Question: I used to be able to run X-debug (I think on PHPStorm 5) - now several months later I'm trying to debug again and have run into an issue where I need to set my Interpreter in order to start debugging.

I develop on a remote host (via Samba) so there is no PHP executable to map a path to. Should I be seeing something in the dropdown list, as per <URL>?
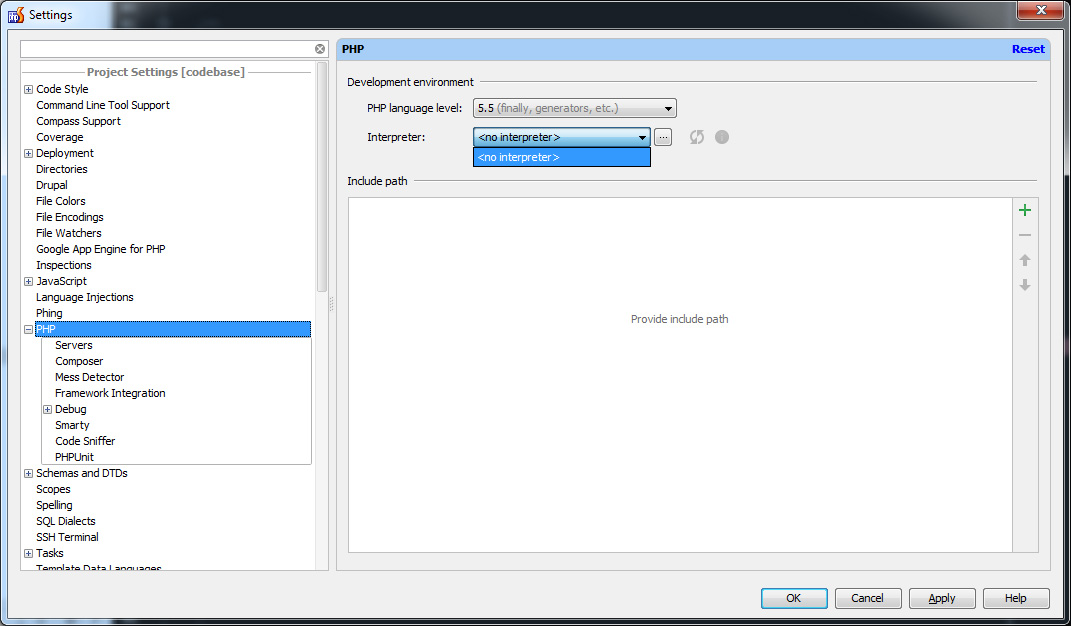
Answer: You don't need to configure the interpreter if you are not debugging local PHP scripts and not trying to use PHP provided web server. When debugging remote sites, xdebug running on the server connects back to PhpStorm.
> What do I need to do in order to see a PHP 5.x interpreter appearing?
You need PHP installed locally on your machine where PhpStorm is running and specifying the path to 'php.exe' in the dialog under button.